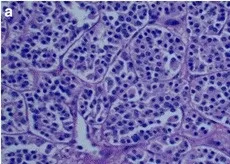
Pathology slides of the resected specimen with different stains. A; Hematoxylin and eosin staining demonstrating the classic Zellballen pattern of paraganglioma (HE, x400).
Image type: pathology (h&e)